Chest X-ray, PA view. Patient: 43 years old, sex M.
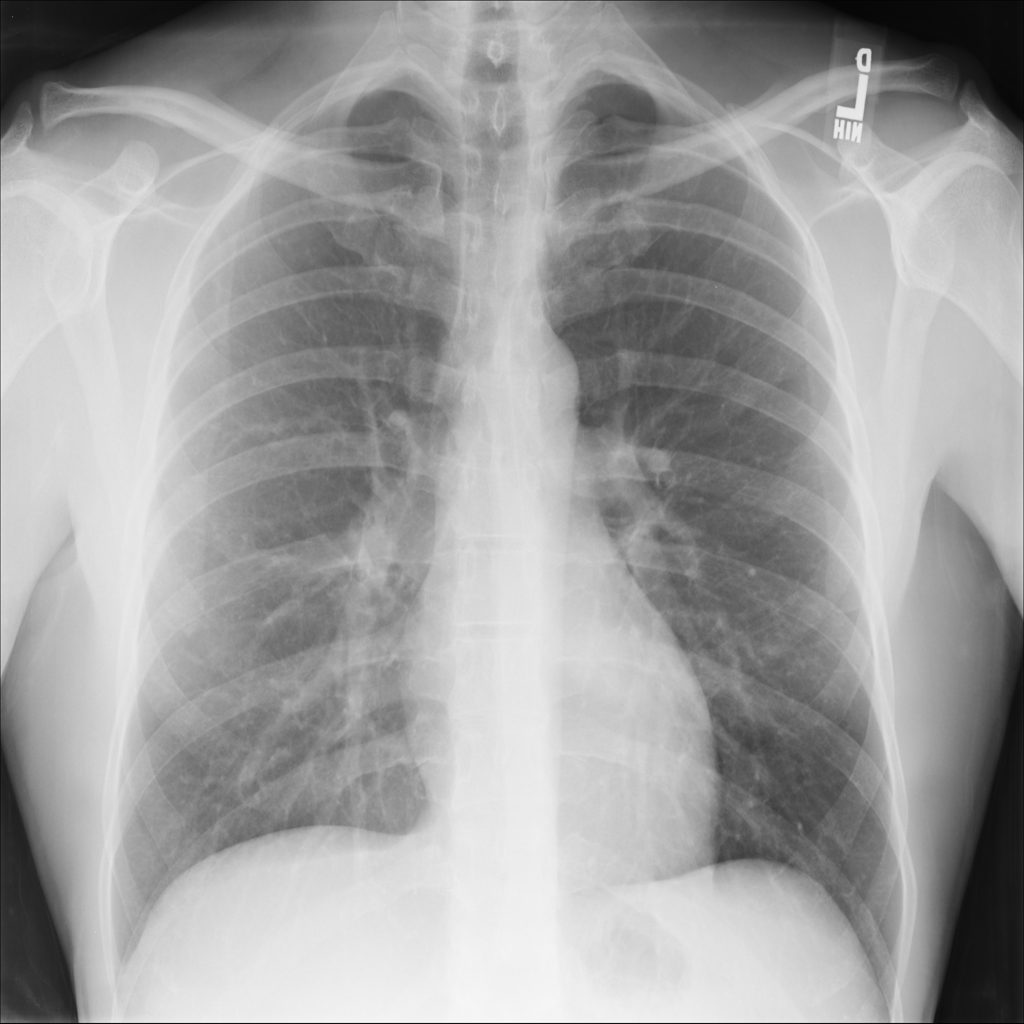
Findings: No Finding